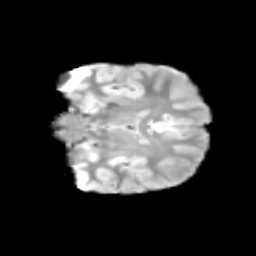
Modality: T2w
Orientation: coronal
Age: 12
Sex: male
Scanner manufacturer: siemens
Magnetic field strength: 3 T
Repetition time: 3.8 s
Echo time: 0.07 s